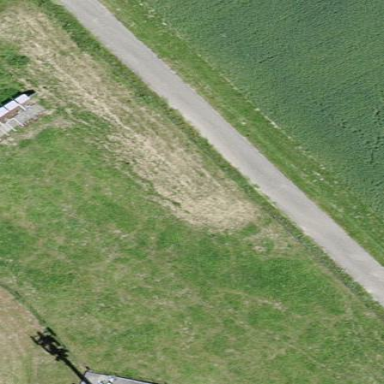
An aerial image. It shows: Shooting range on leisure land pitch.